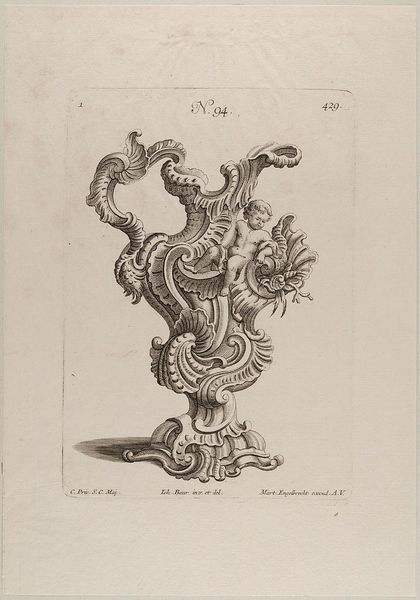
Titel: Eine Kanne aus Muschelwerk
Künstler: Martin Engelbrecht
Standort: Hamburg
Institution: Museum für Kunst und Gewerbe Hamburg
Schlagwörter: schatten, schwarz, weiss, barock, mensch, rokoko, engel, kanne, putto, vase, grafik, graphik, fotografie, photographie, knabe, bub, druck, druckgraphik, druckgrafik, radierung, stich, kunstgewerbe, karaffe, verschlungen, muschel, putten, kupferstich, kunsthandwerk, amoretten, rocaille, style, reproduktionen, industriedesign, druckerzeugnisse, fuck you, muschelwerk, gefäß, behälter, ornamentstich, vorlageblätter, schwarzwiess